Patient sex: M
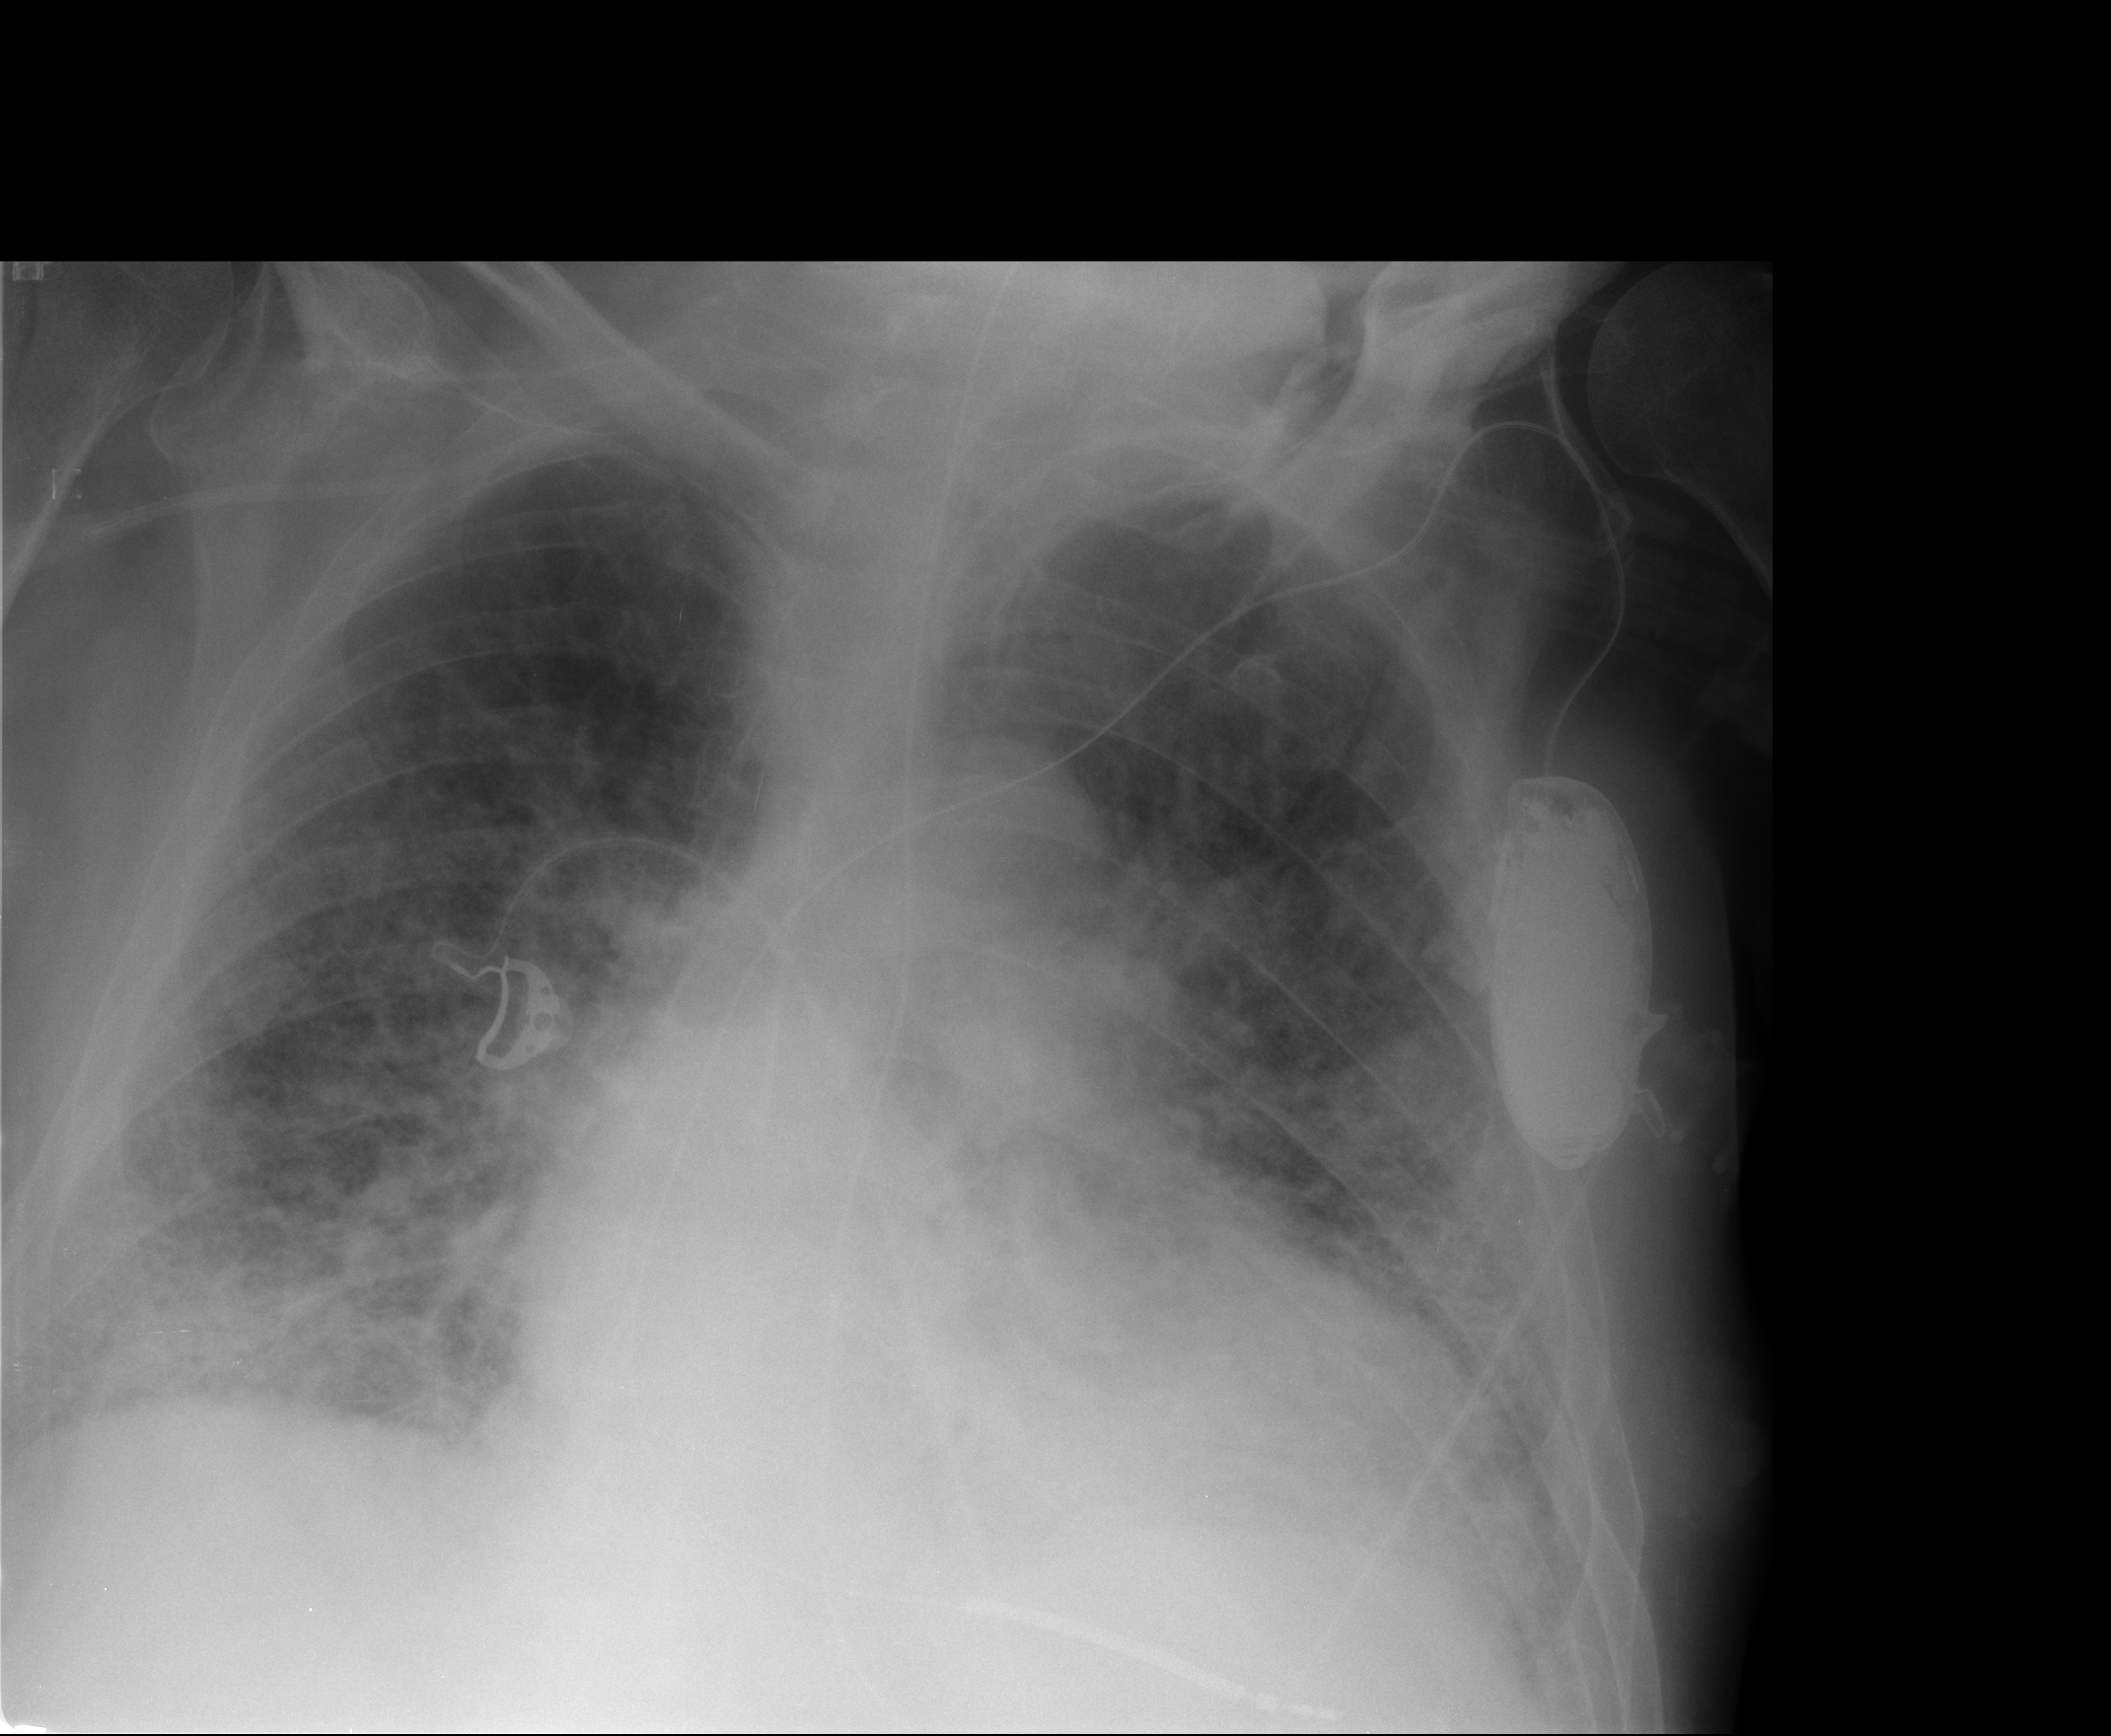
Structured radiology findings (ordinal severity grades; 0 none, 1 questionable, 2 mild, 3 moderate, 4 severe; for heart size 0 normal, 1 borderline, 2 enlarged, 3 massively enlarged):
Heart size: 2
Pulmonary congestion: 3
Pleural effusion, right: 2
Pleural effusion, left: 2
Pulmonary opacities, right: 3
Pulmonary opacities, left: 2
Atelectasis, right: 2
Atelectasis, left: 2